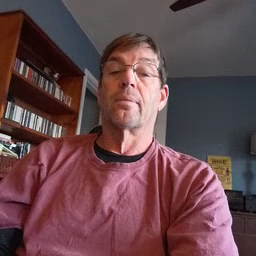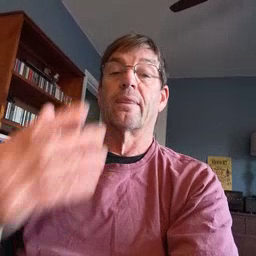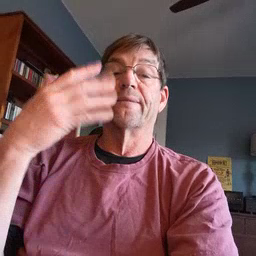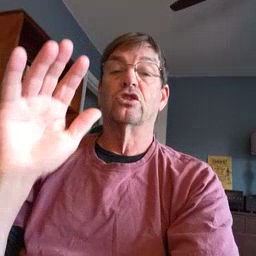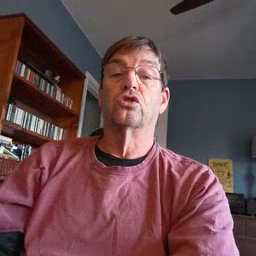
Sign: finish